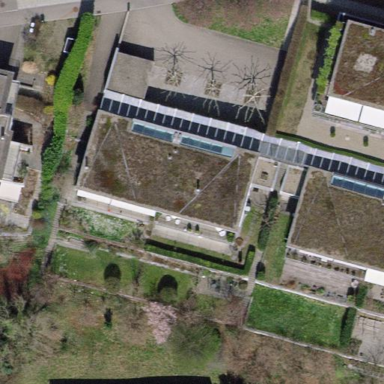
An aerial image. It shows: White residential building with flat grass roof.